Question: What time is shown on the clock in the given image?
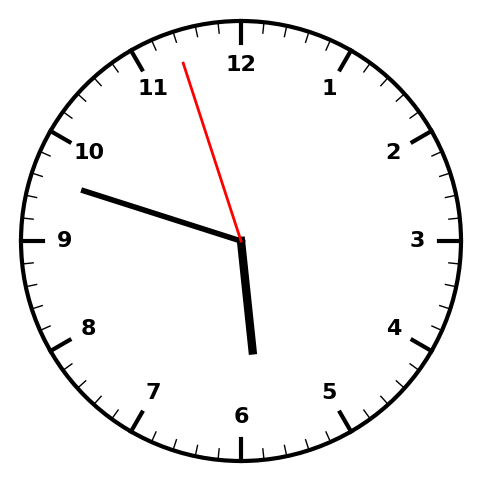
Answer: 05:47:57